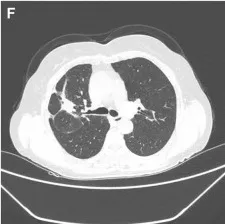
Clinical course according to CT scans. (F) SD on aumolertinib in November 2021.
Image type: radiology (ct)